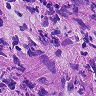
Metastatic tissue present: yes